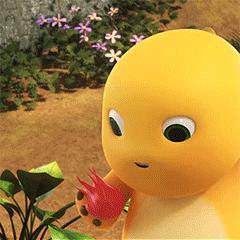
Label: nailong